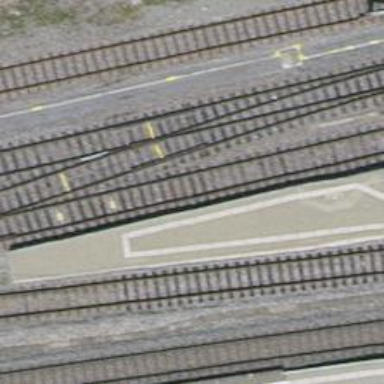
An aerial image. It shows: Single railway track with electrification through contact line.